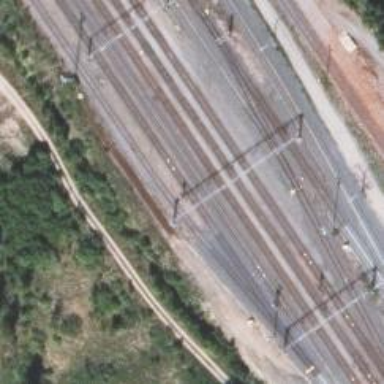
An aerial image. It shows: Electrified rail siding with contact line.